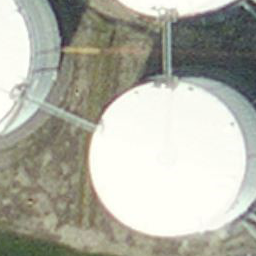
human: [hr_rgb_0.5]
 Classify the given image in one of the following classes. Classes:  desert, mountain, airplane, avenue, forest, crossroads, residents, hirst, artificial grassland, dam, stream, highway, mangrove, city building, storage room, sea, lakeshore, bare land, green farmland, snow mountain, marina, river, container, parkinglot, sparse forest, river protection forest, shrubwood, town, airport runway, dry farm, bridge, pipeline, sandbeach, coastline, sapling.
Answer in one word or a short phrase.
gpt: storage room